Question: When I try to apply jQuery animate method to the float block near the one with box-shadow, some artifacts take a place in the WebKit (i'm testing in the Chrome 18 & 19).

Test case:
<URL>
Are anybody knows how to prevent this?
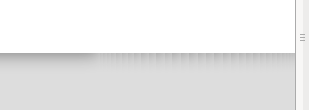
Answer: So I updated your <URL> to include the animate:complete function. Basically it's a function called when the animation is completed. The fiddle I put together only works on the first time it's called though, because it's setting the background to something different than it initially was. For whatever reason Chrome doesn't want to do the animation then set the CSS again. Take a look and you'll see what I mean. It works the first time, but not subsequent attempts.
I recommend going with an image for box-shadow, or refining the fiddle to reset it every time rather than on the first time.